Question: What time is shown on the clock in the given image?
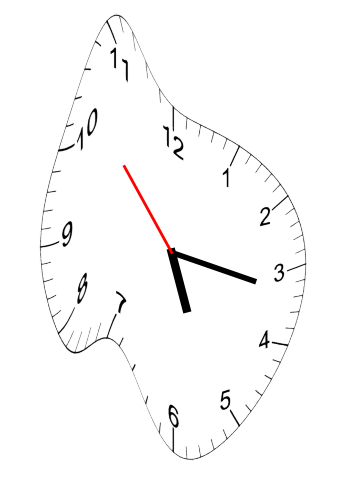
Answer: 05:16:53